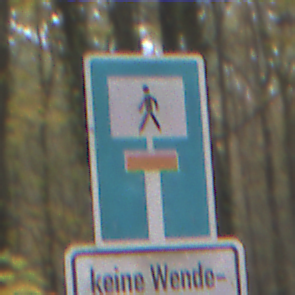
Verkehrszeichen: SackgasseFussgaengerDurchlaessig
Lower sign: HinweisGeaenderteVorfahrtVerkehrsfuehrungVerkehrsregelung3
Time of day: MorningAfternoon
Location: Outdoor (Nature)
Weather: Overcast
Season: Autumn
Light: Natural